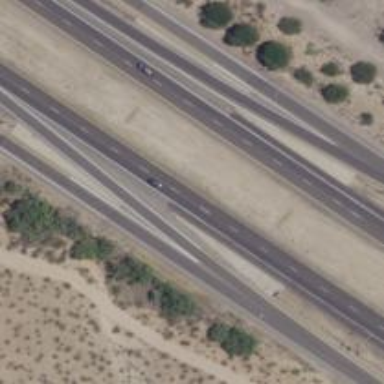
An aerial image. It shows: Motorway link.